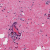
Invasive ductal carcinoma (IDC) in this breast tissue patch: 0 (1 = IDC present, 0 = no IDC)